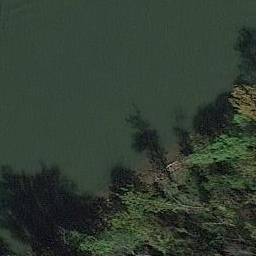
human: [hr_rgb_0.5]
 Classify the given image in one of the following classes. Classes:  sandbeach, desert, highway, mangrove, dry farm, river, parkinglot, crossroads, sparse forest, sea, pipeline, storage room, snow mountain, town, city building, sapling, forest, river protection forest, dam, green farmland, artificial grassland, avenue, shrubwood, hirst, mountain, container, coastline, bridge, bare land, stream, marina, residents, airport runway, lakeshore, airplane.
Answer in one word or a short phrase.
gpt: river protection forest